Question: I'm testing on a <URL>.
I've measured the screen width (in portrait) with a good 'ole ruler . Great, this matches the stated density.
I'm trying to figure out how many dp units the screen is wide.
> dp = px / (dpi / 160) from <URL>
= 1080 / (386 / 160) = 1080 /
2.4125 = 447.7 dp
So if I do this:
'''
<TextView
android:id="@+id/density_test"
android:layout_width="447dp"
android:layout_height="wrap_content"
android:background="#ffff0000"
android:text="DENSITY TEST 447dp" />
'''
then on my Galaxy Note 3 this view should be almost exactly the width of the screen. .
So I set the above view to 'layout_width="300dp"', measured how wide it was with my ruler and extrapolated the actual screen width in dp, based on this test:
> 300dp = 59mm Total screen width is 71mm so extrapolating screen width in dp = (71 / 59) * 300 = 361dp
What is going on here? I feel like I must be doing something dumb.
I tried putting the layout file inside /res/layout-xhdpi but it had no effect. I thought maybe it was scaling it by xhdpi / mdpi since I had the xml in the default /res/layout dir.

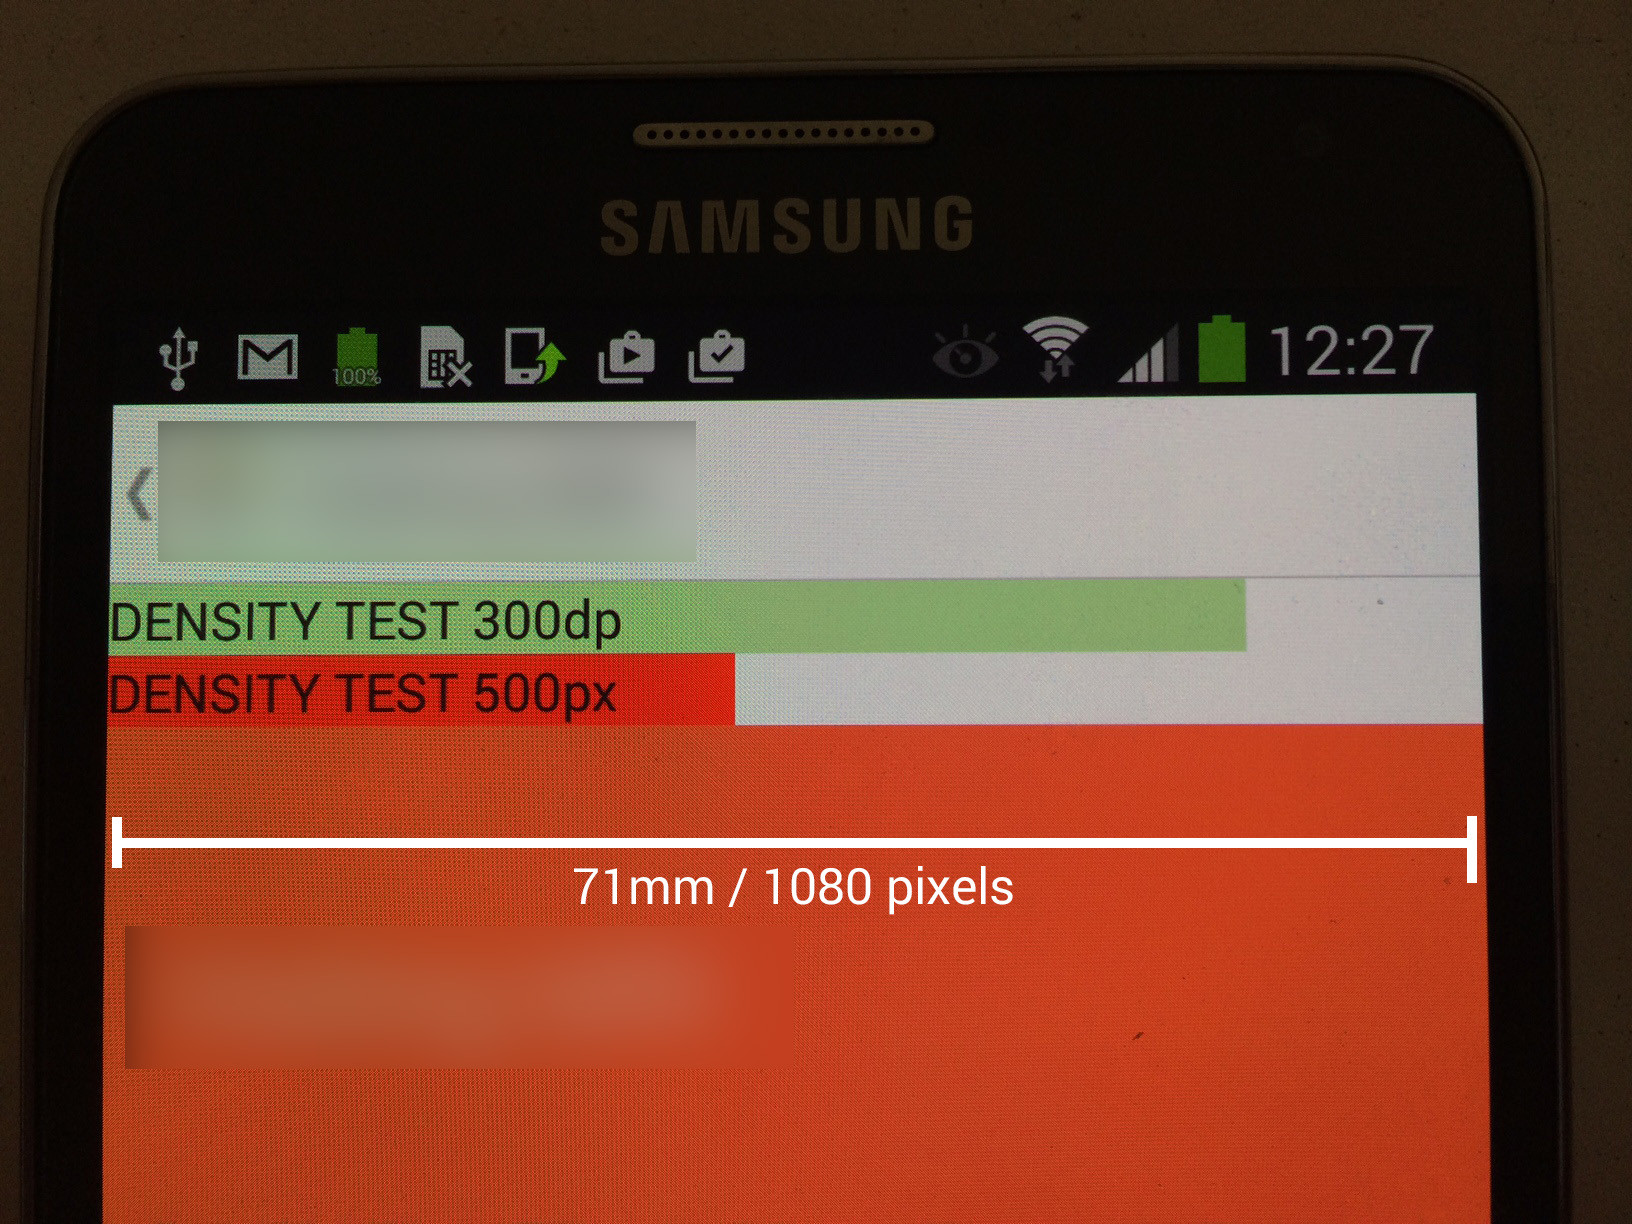
Answer: The actual pixel size is calculated based on dp, but not as accurate as the formula dp = px / (dpi / 160) does. Indeed, it first determines the screen density (ldpp, mdph, hdpi, xhdpi, xxhdpi, xxxhdpi) and using that density to get one ratio from {0.75, 1.0, 1.5, 2.0, 3.0, (4.0)}.
In you case, the system deems 386dpi as xxhdpi, so it calculates the value by multiplying 3.0, and 360dp would exactly fill the width of your screen (1080p)